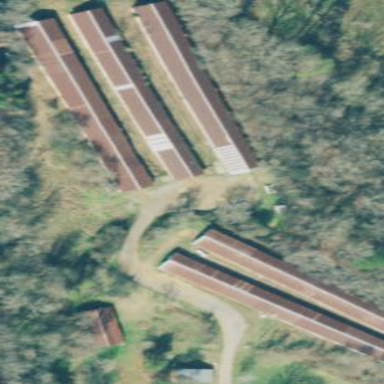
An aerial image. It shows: Farm auxiliary building.